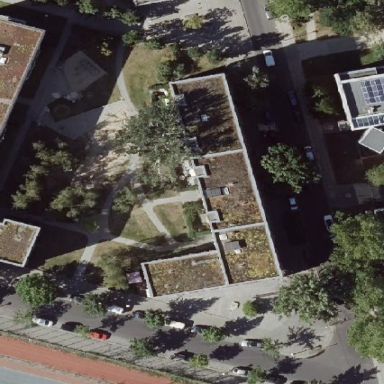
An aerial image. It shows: Flat-roofed apartment building.